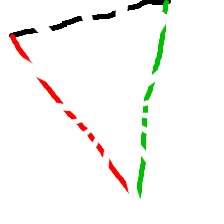
Shape: triangle